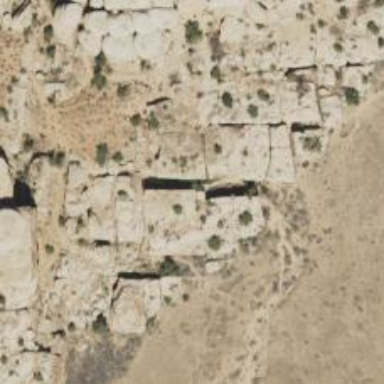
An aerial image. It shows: Natural cliff.